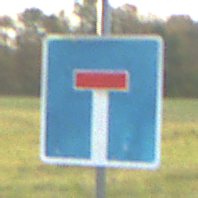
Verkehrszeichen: Sackgasse
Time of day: SunriseSunset
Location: Outdoor (Nature)
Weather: PartlyCloudy
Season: NotSpecified
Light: Natural